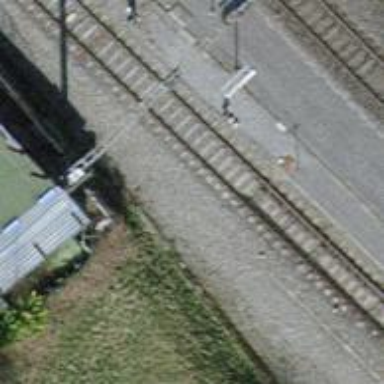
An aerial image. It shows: Railway switch.